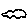
Label: cloud